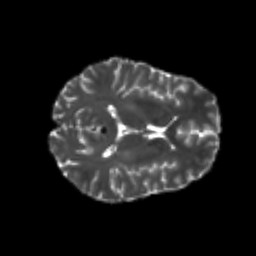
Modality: T2w
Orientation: axial
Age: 24
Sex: female
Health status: healthy
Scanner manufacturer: philips
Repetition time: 7.389 s
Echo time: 0.08599 s